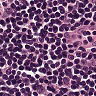
Metastatic tissue present: no